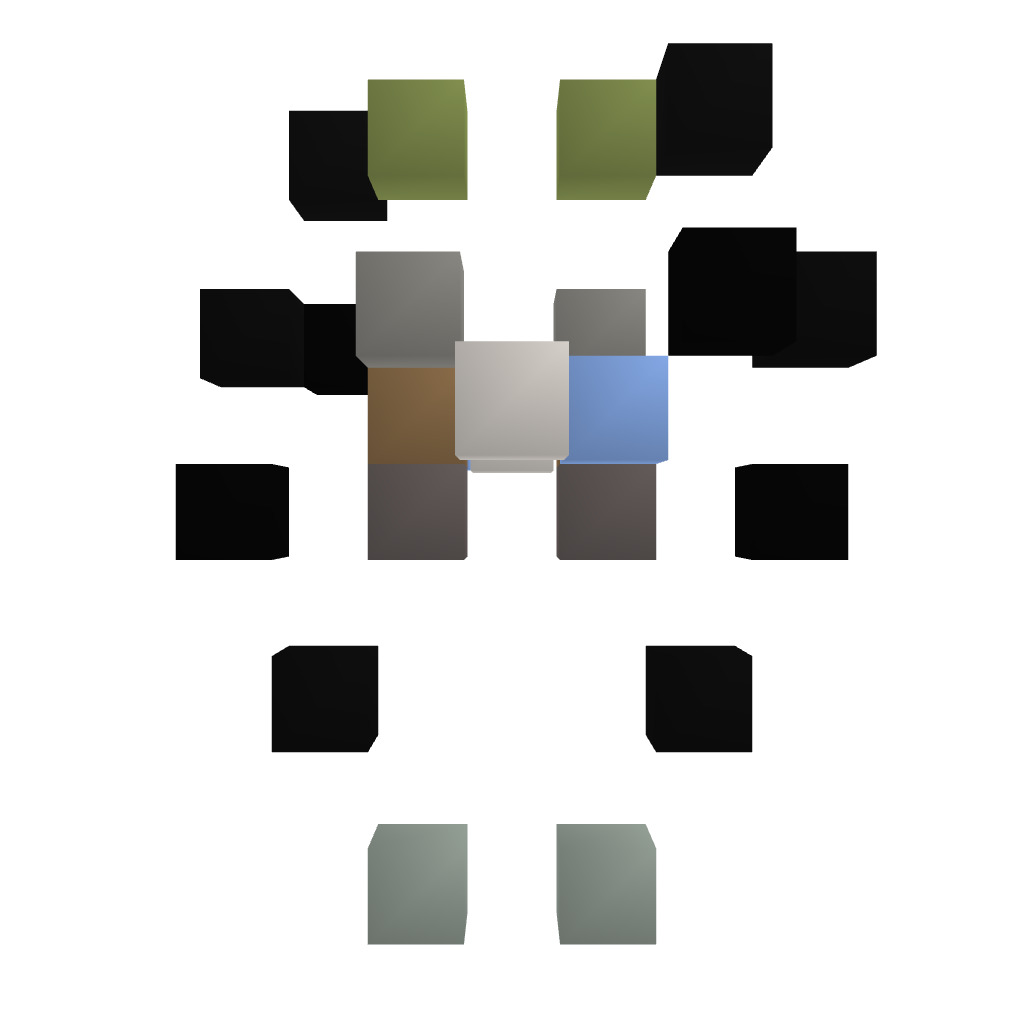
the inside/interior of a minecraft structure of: SD Trader